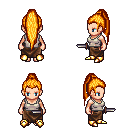
a pixel art fantasy rpg character, female body template, human, light skin, white pirate shirt, robe skirt, light blonde extra-long topknot hairstyle, gold boots, dagger, four views (front, back, left, right), 2x2 character sprite sheet, small pixel art, hard edges, no anti-aliasing